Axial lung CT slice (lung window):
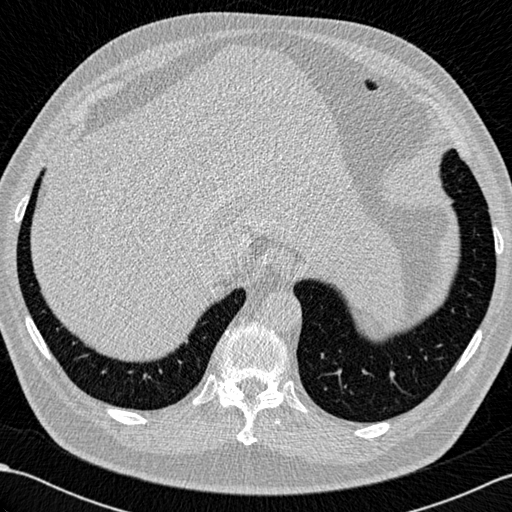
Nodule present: no